Question: I'm having an issue with Raphael JS. I'm going to explain it with a drawing:

Basically, I want that when the red dot moves, the path keep being connected to it, it should move along with it.
What I was trying at first was using on the red dot, and on the paths. Did not work out.
Can someone point me in the right direction? I want to create my own animation with a timer etc, but I want to check if this is a good idea.
Also, at some point all of the dots are going to move and the paths between them will still be connected. I don't know how to figure that out.
Thanks
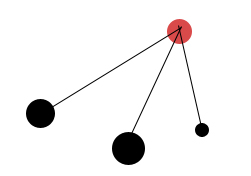
Answer: The trick in this case would be to a) know where all of your circles will be for a given window of time and b) animate the 'path' attribute of your connector lines over the same timespan as the circles. So, if your center circle is going to animate to (nx,ny) and your satellite circle is going to animate to (cx,cy), you'll need to animate the corresponding connector like this:
'''
cl.animate( { path: [ "M", nx, ny, "L", cx, cy } }, duration, easing_method );
'''
But you'll have to be careful to keep the duration and the easing method the same, or you'll get slop.
Obviously there are any number of possible state management strategies you could use -- without code it's difficult to guess. But I've mocked up one possible solution <URL>.